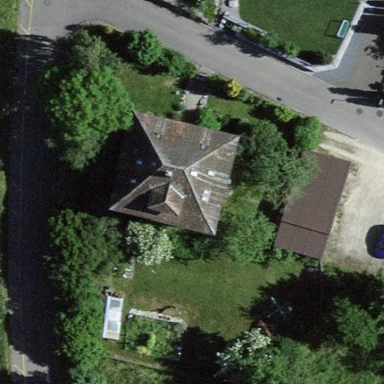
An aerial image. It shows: Residential building.